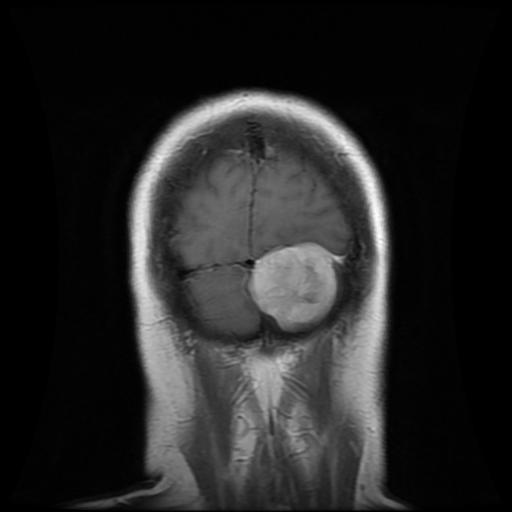
Label: meningioma